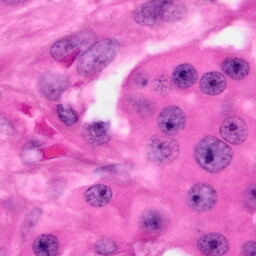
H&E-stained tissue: Pancreatic